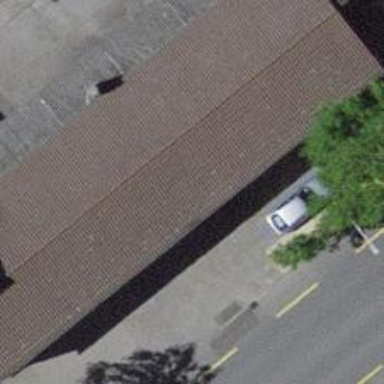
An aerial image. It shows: Car repair shop.